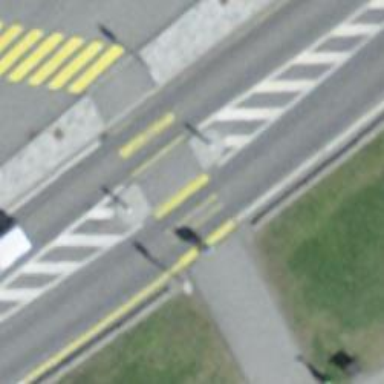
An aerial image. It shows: Footway with marked crossing. The surface is asphalt.